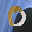
Label: 0